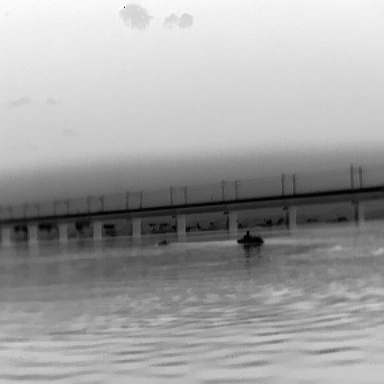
There are two objects shown in the infrared image, including a warship, and a canoe.